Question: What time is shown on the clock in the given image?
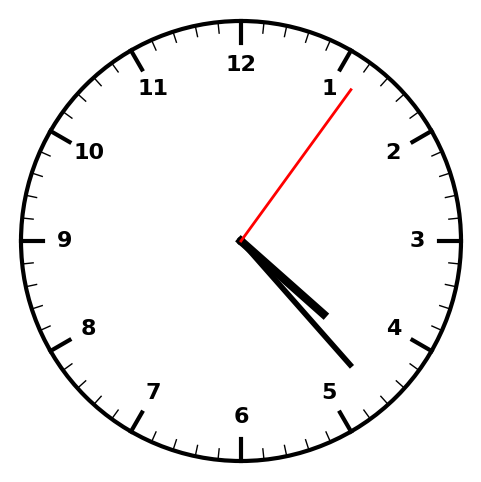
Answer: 04:23:06